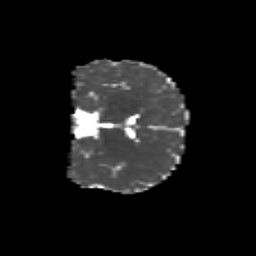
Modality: MD
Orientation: coronal
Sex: female
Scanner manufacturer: siemens
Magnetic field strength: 3 T
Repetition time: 5 s
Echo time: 0.071 s